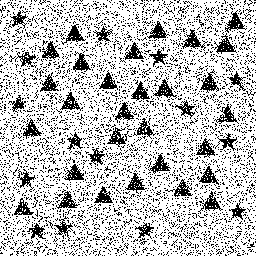
Squares: 0
Triangles: 29
Stars: 15
Total shapes: 44